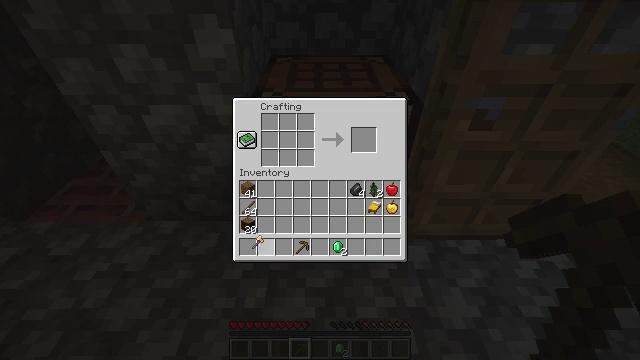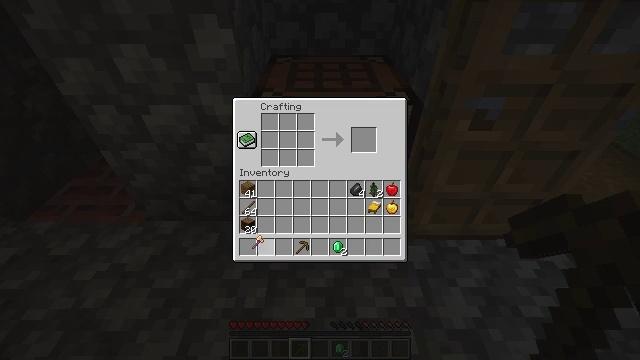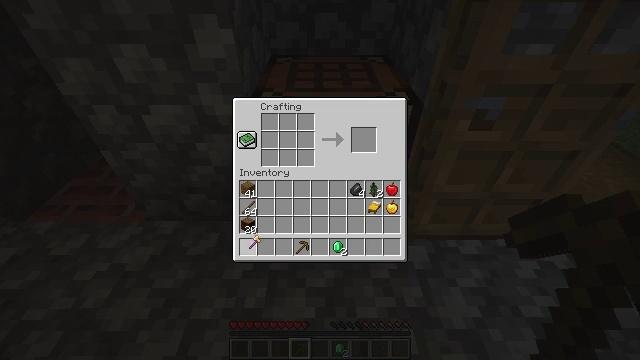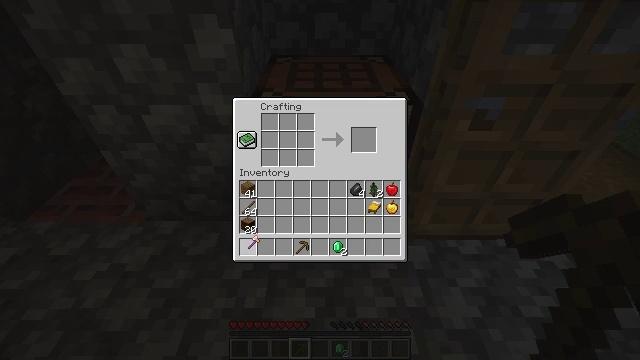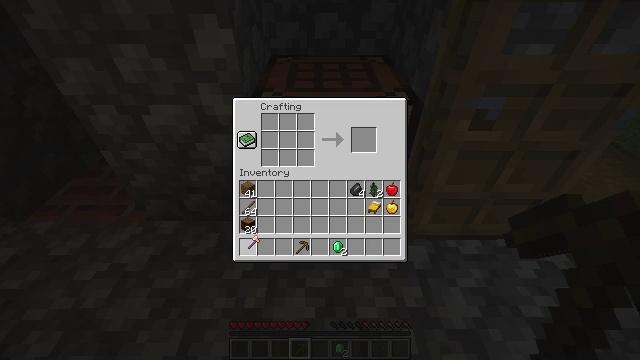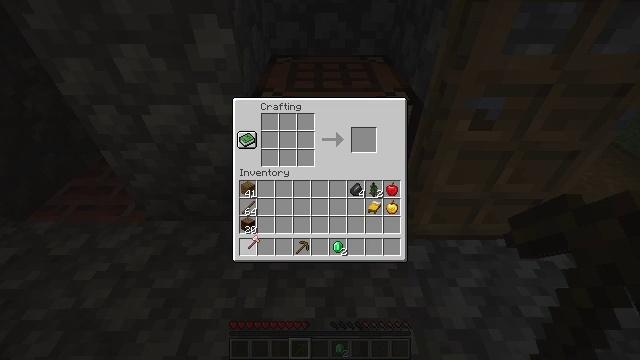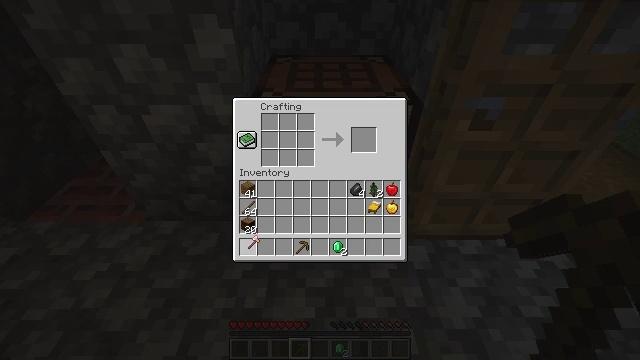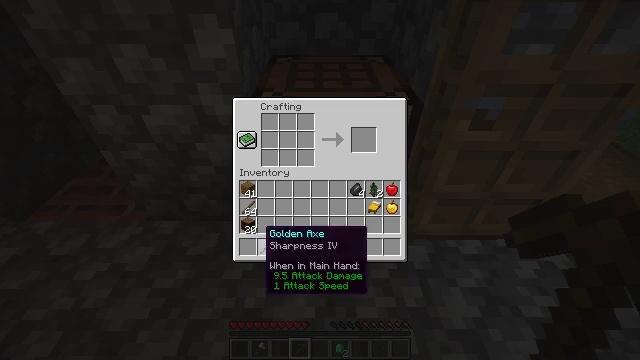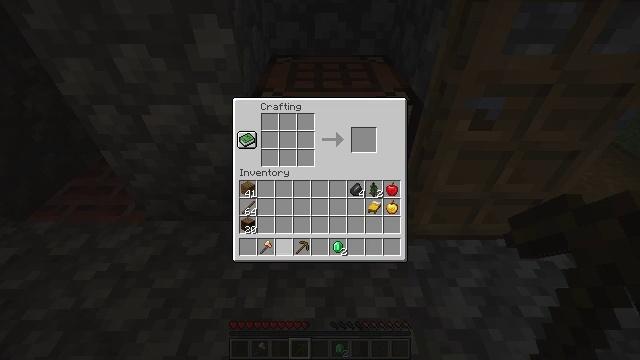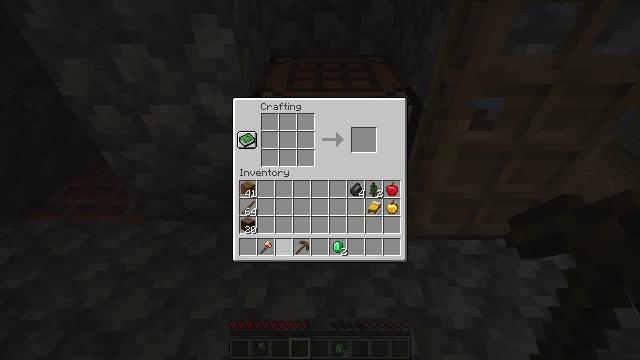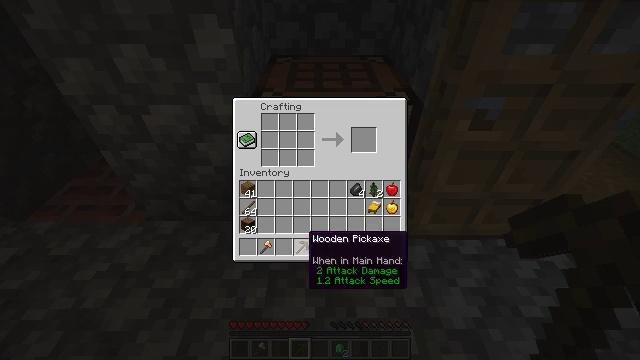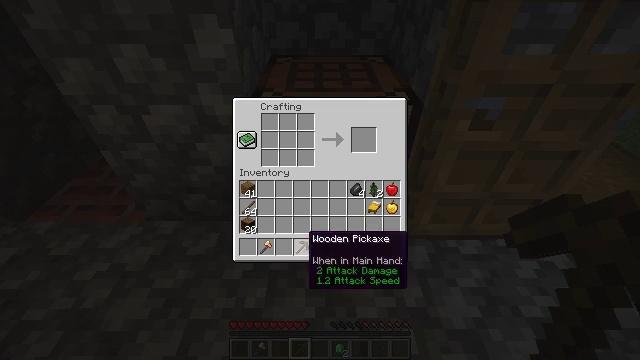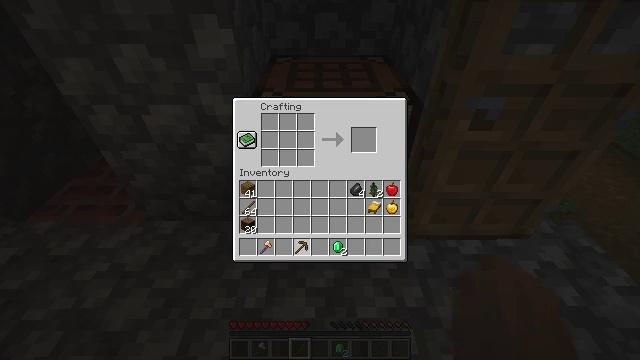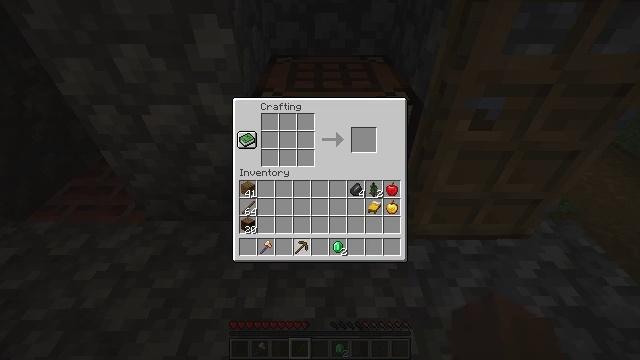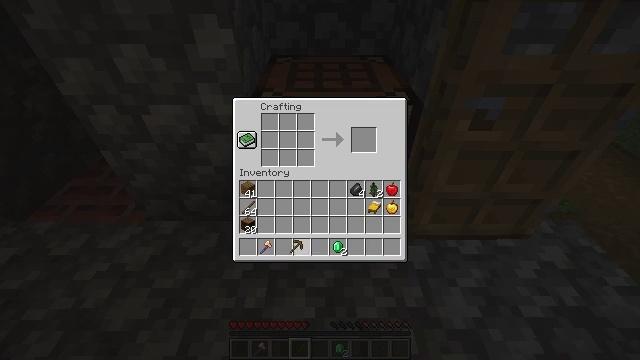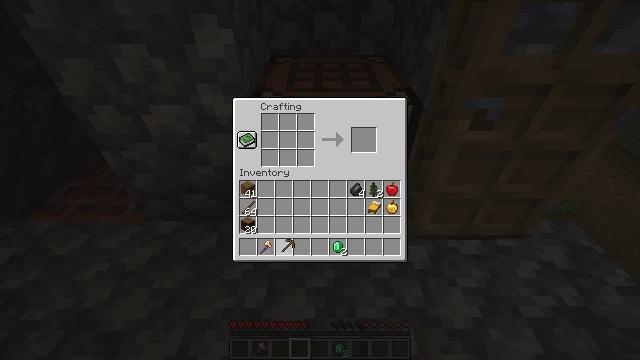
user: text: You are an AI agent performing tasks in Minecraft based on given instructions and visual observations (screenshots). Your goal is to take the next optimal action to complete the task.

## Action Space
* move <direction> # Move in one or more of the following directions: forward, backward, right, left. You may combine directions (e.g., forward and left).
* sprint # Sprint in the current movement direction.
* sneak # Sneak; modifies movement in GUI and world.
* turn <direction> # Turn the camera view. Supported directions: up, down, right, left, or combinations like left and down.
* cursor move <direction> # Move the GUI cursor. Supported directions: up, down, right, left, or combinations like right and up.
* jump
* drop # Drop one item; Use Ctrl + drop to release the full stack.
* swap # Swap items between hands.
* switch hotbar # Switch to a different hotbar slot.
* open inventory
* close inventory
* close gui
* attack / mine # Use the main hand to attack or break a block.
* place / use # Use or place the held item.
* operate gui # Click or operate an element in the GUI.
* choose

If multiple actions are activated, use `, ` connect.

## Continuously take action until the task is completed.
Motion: motion action
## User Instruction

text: Collect the blast furnace by mining it.
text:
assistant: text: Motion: no_op
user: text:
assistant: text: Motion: no_op
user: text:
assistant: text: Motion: no_op
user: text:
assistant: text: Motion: operate gui
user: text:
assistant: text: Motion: operate gui
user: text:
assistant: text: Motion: operate gui
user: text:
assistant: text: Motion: no_op
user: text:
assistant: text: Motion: cursor move right
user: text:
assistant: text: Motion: cursor move right
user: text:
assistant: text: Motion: cursor move right
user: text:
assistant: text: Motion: no_op
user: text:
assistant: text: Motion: operate gui
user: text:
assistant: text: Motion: operate gui
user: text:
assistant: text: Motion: operate gui
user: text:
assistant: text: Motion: cursor move left
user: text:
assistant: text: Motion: cursor move left
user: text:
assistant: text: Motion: no_op
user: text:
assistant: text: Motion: no_op
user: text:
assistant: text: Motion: no_op
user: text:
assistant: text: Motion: no_op
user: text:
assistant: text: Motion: cursor move left
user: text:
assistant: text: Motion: cursor move left
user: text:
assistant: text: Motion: no_op
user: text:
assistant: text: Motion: operate gui
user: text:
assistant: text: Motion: operate gui
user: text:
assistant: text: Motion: operate gui
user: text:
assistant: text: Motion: no_op
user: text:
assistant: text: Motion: no_op
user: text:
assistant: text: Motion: no_op
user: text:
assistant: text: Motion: cursor move right